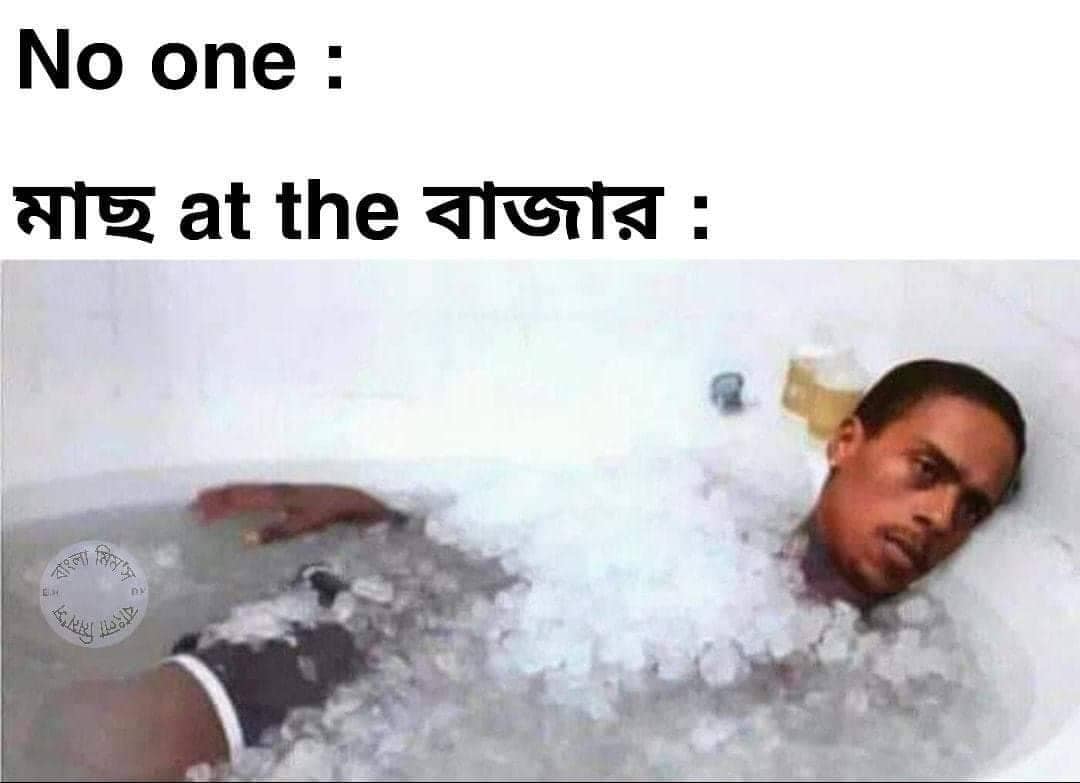
Caption: No one :   মাছ at the বাজার :
Label: non-hate